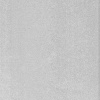
Atmospheric dust classification: dusty